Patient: sex F, age 66
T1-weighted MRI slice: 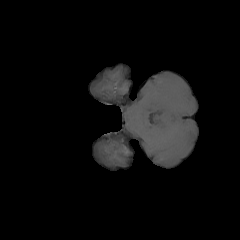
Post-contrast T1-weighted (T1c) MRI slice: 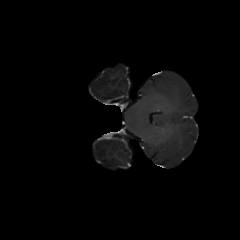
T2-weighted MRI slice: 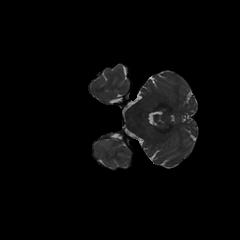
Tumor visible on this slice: no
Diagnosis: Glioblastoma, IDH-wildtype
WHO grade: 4